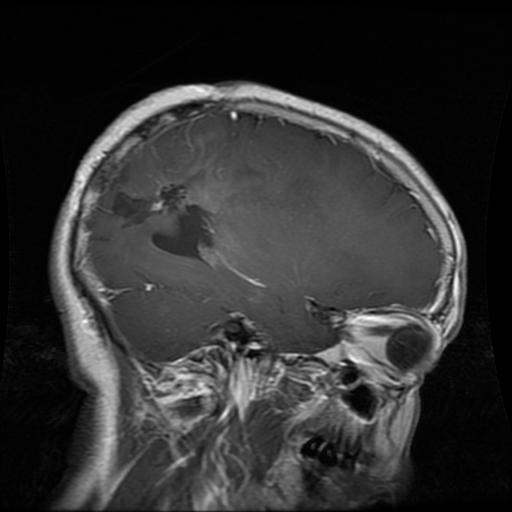
Label: glioma